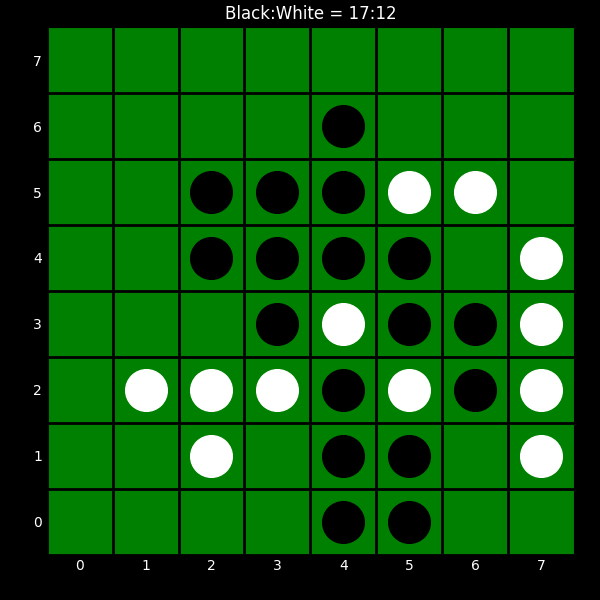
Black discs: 17
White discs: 12